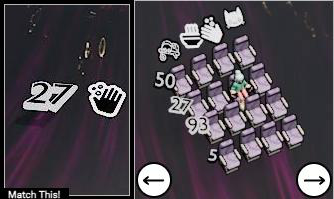
Task: seats
Answer: yes